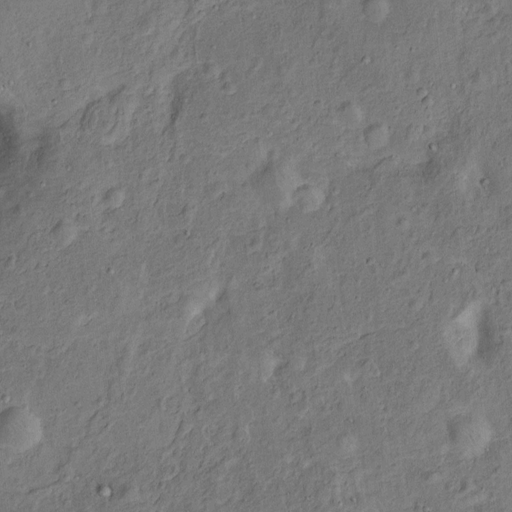
Objects detected: cone, cone